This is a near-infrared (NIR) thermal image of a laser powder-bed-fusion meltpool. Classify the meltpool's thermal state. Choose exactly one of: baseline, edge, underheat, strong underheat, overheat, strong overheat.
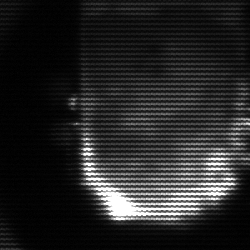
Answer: baseline